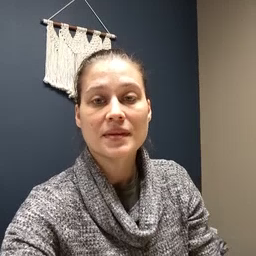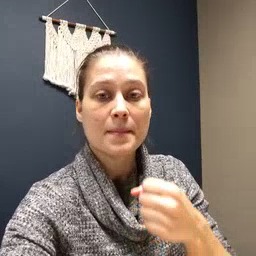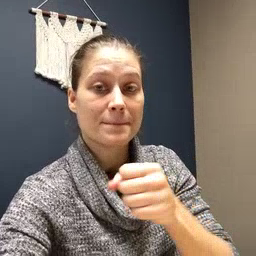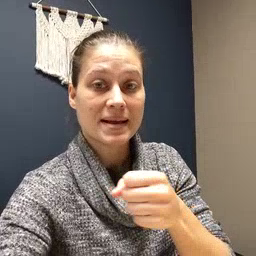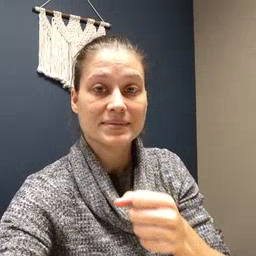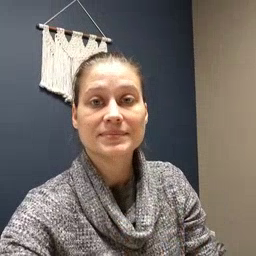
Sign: make